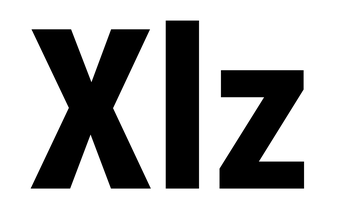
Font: Roboto_Condensed_ExtraBold